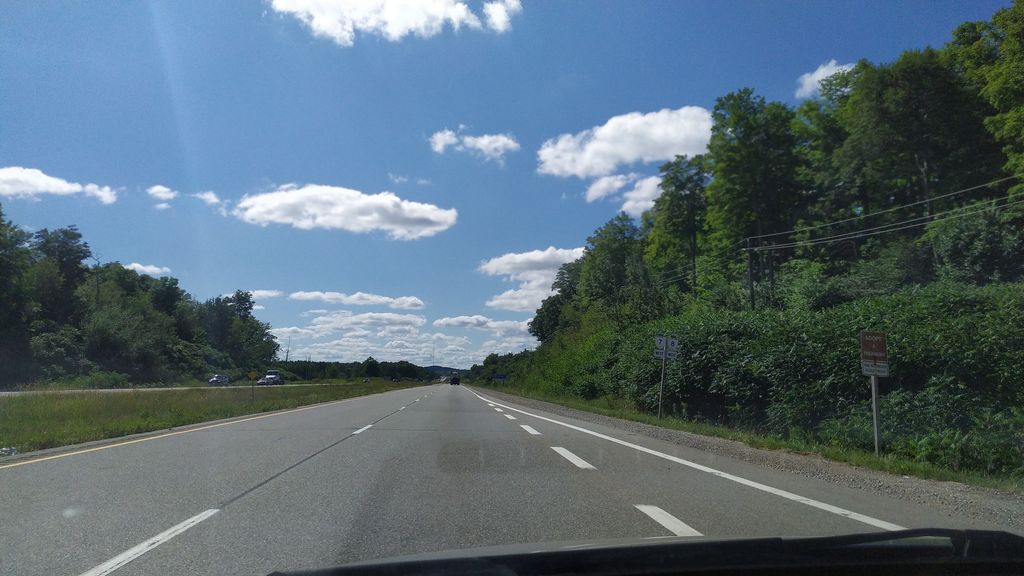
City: kitchener-waterloo